Interaction volume radius: 5 \u00c5
Interaction volume height: 15 \u00c5
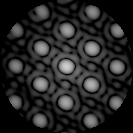
Disorder parameter: 0.04903